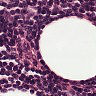
Metastatic tissue present: no